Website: crate-barrel
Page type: account-dashboard
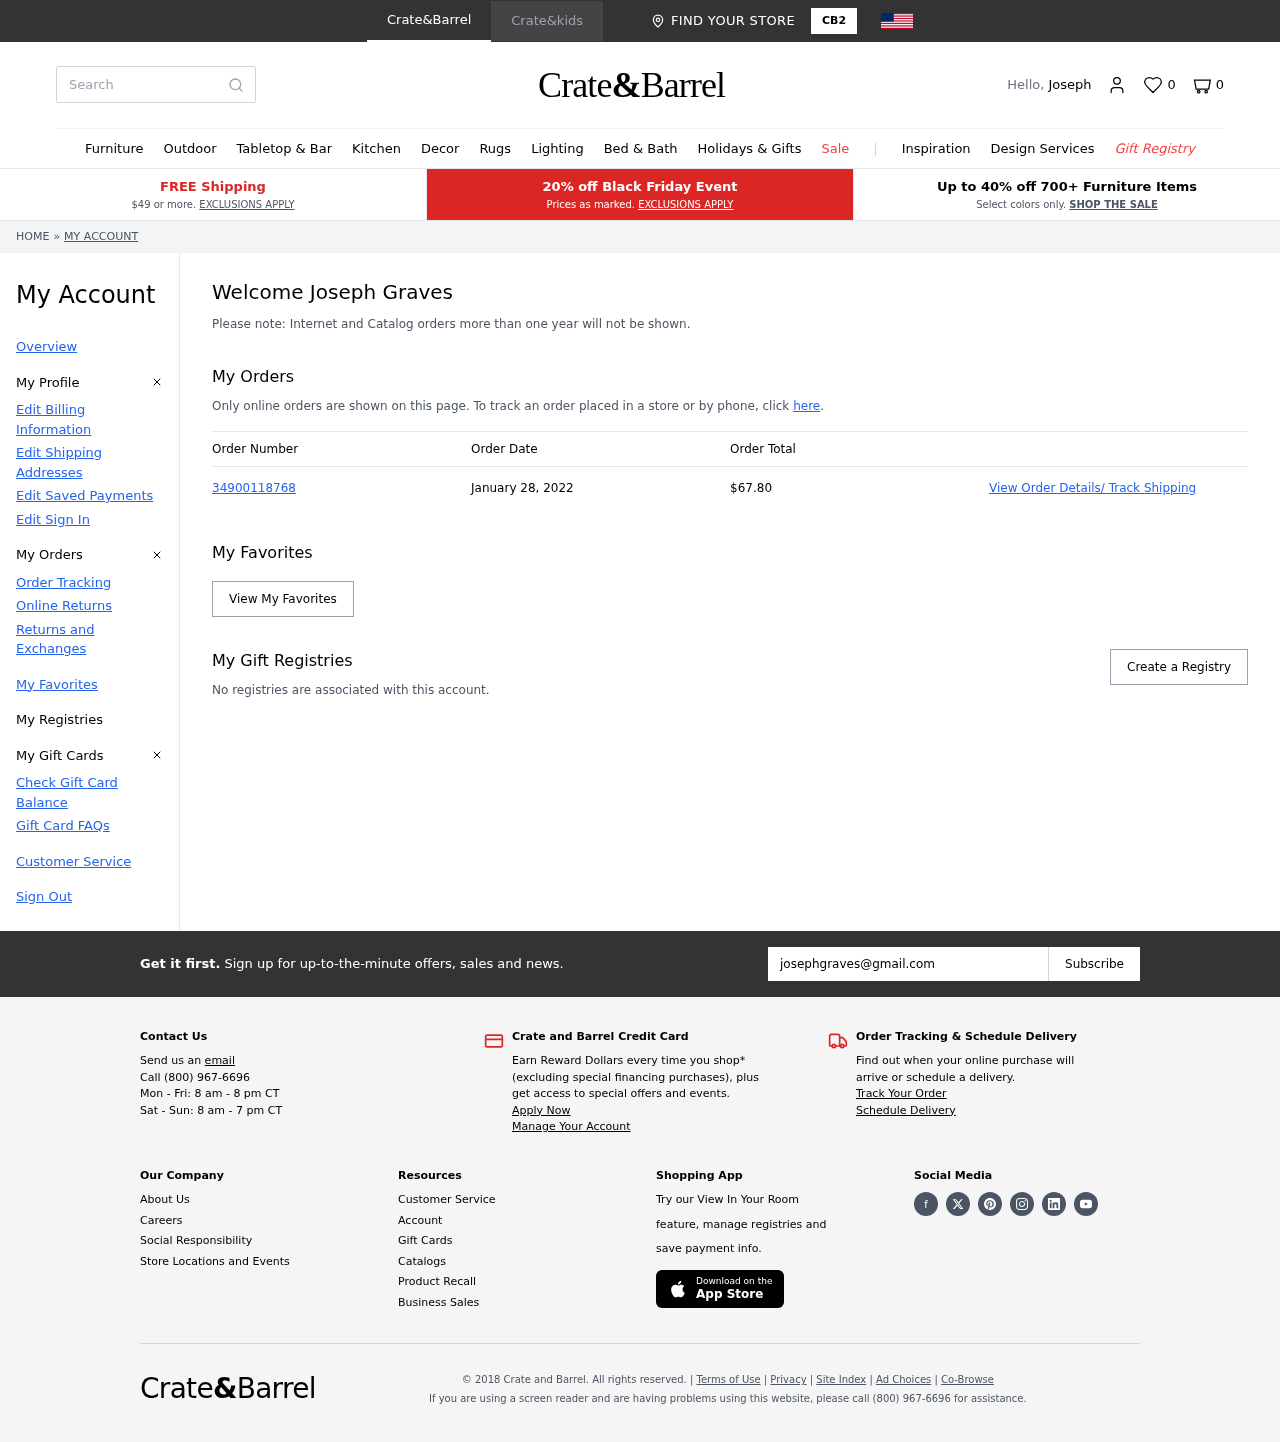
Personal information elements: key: PII_EMAIL
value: josephgraves@gmail.com
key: PII_FIRSTNAME
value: Joseph
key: PII_FULLNAME
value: Joseph Graves
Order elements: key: ORDER_NUM_ITEMS
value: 0
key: ORDER_NUMBER
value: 34900118768
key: ORDER_DATE
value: January 28, 2022
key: ORDER_TOTAL
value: $67.80
Search elements: key: HEADER_SEARCH
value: Search
Other elements: key: FAVORITES_COUNT
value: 0